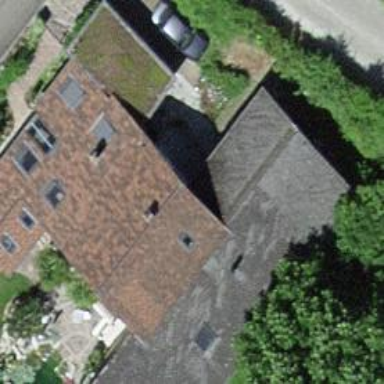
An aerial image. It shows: Building with tile roof.